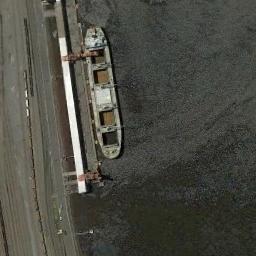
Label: ship